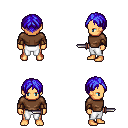
a pixel art fantasy rpg character, male body template, human, tanned skin, brown long-sleeve shirt, white pants, blue parted hairstyle, cloth bracers, dagger, four views (front, back, left, right), 2x2 character sprite sheet, small pixel art, hard edges, no anti-aliasing